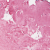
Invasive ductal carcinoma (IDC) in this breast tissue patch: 0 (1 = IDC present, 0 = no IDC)